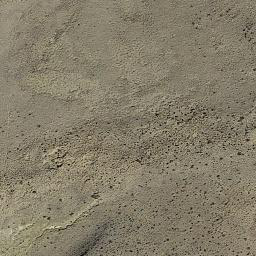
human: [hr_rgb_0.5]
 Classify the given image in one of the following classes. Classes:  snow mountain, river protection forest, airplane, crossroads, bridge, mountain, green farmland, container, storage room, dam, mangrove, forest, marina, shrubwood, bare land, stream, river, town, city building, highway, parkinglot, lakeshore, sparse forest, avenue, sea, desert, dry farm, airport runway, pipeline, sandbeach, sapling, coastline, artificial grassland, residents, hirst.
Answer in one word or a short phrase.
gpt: bare land